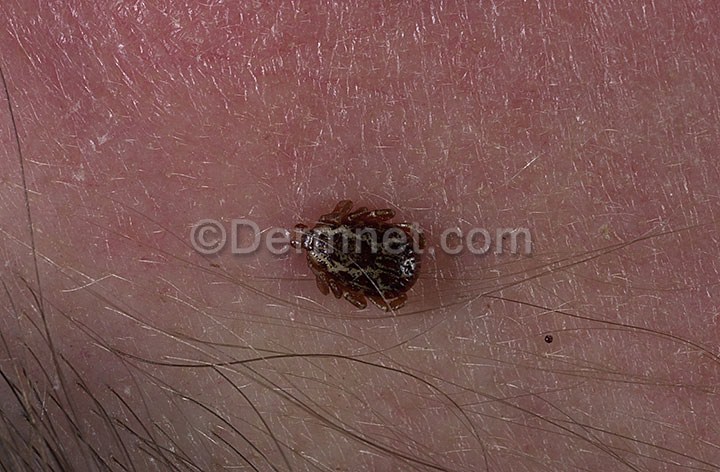
Disease: Scabies Lyme Disease and other Infestations and Bites